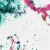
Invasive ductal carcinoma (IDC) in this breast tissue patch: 0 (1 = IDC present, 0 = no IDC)